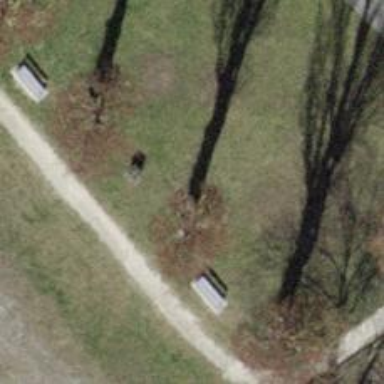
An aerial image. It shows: Broadleaved deciduous tree located in park.